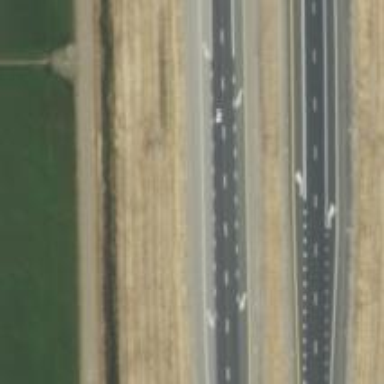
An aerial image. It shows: Asphalt trunk highway which is also expressway.